Aerial crown-view tile of a tropical tree (Barro Colorado Island, Panama), acquired 20250818:
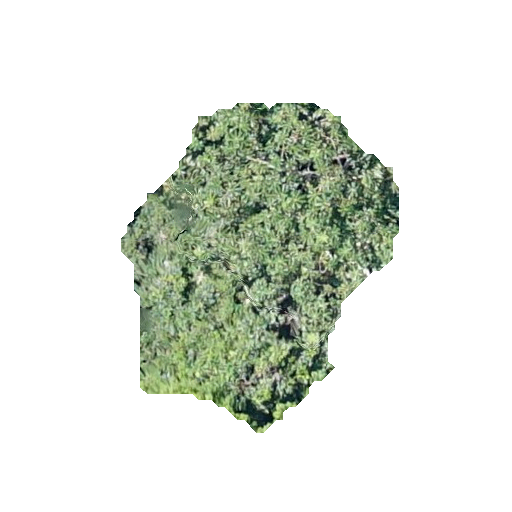
Species: Cecropia insignis
GBIF accepted scientific name: Cecropia insignis
Crown area: 88.566 m²